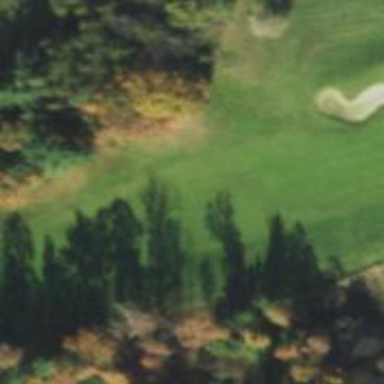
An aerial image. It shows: Golf hole.